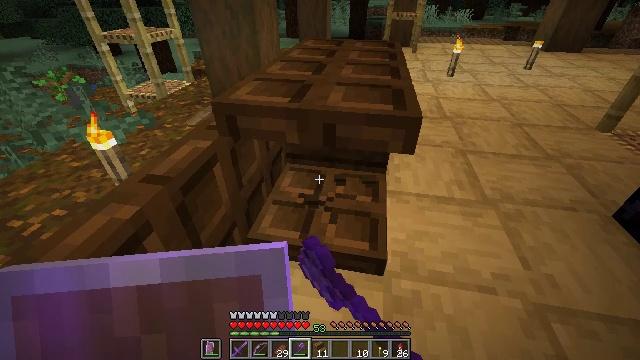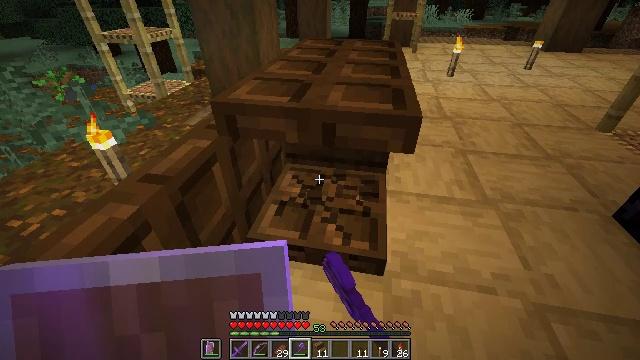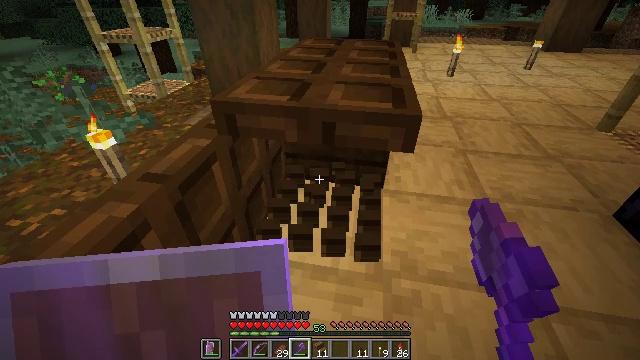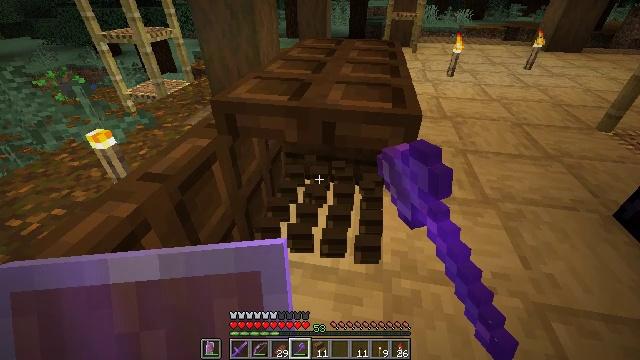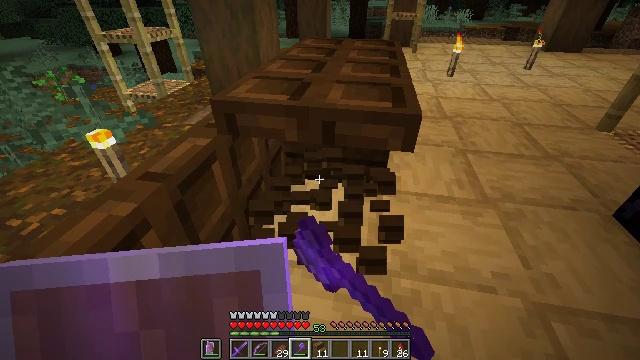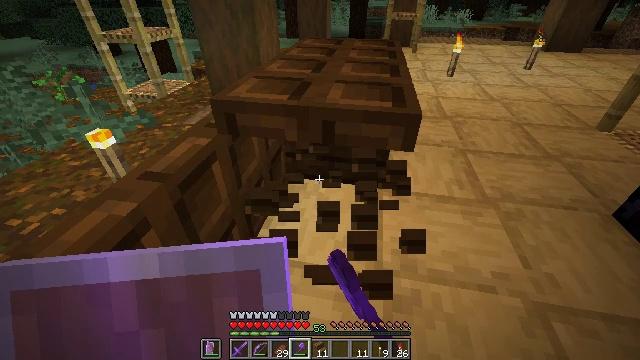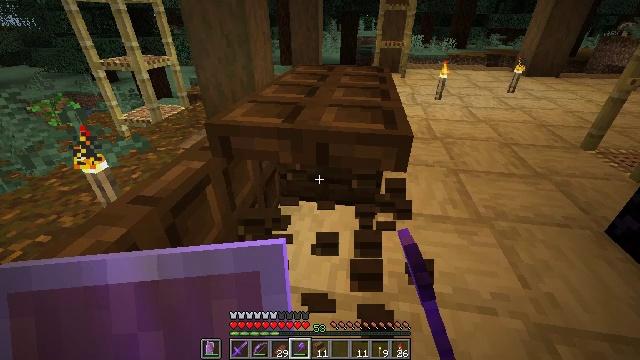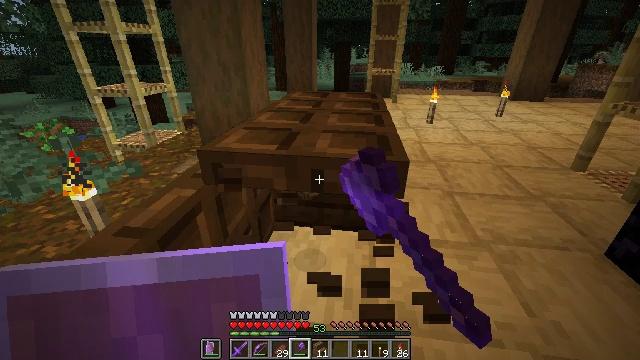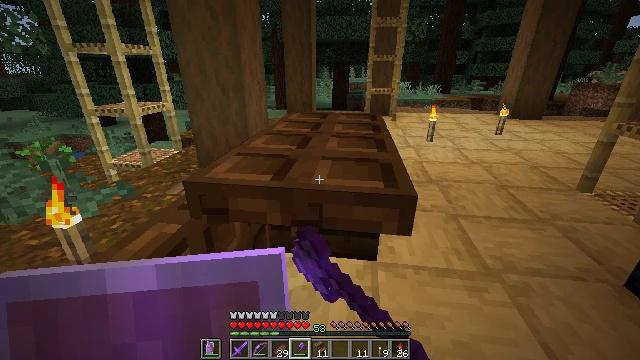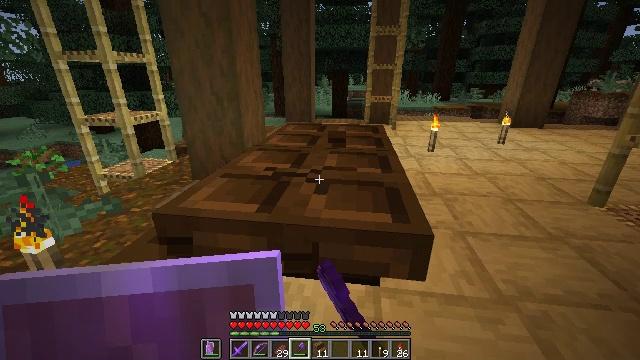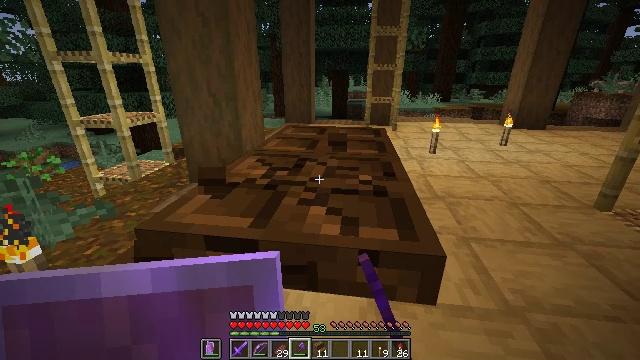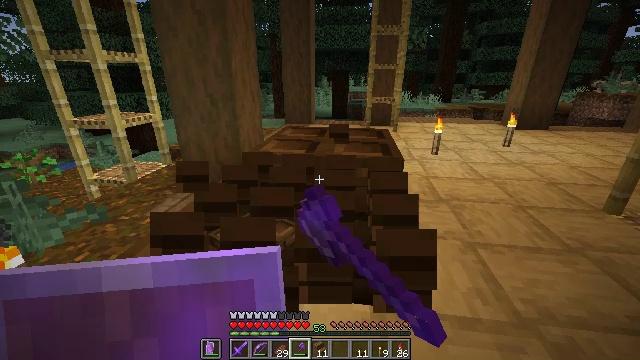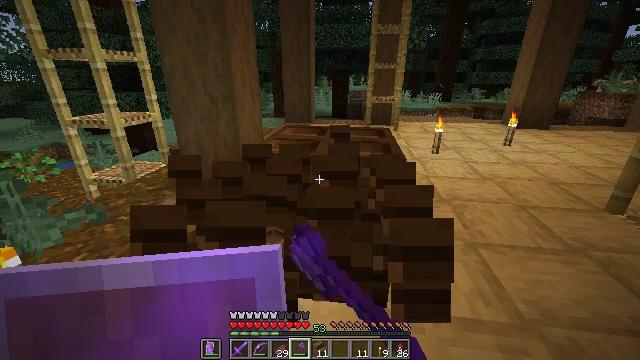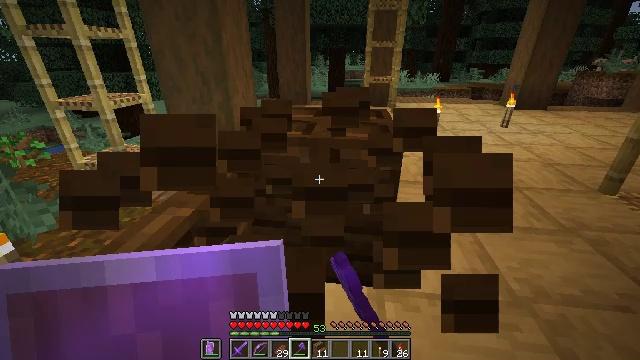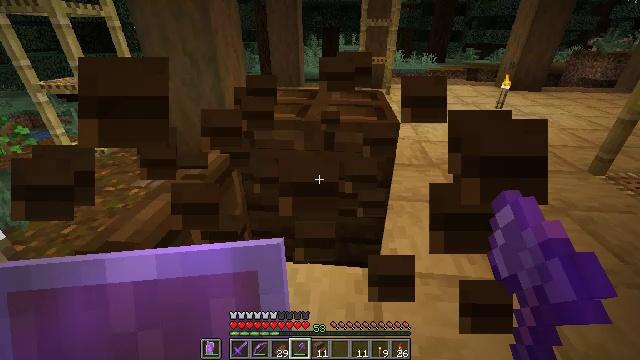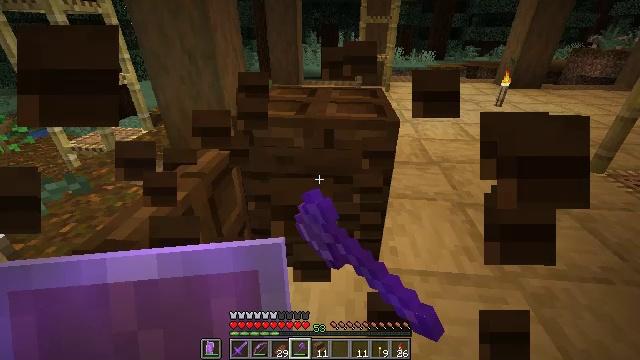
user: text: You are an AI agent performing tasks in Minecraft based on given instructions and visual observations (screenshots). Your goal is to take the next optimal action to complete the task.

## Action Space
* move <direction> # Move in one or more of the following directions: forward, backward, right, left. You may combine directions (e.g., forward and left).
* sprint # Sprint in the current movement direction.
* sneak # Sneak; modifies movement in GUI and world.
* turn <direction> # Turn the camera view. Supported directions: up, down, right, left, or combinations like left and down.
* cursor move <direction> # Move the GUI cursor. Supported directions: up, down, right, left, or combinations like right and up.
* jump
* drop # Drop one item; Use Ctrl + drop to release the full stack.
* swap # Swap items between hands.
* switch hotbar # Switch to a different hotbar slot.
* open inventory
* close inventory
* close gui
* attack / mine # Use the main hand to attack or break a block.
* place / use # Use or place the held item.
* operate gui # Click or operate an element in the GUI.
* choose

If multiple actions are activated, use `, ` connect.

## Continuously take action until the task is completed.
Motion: motion action
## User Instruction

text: Mine the dark oak trapdoor.
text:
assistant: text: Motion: attack / mine
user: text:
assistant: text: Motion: attack / mine
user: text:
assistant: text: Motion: attack / mine
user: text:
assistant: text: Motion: attack / mine
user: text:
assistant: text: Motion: attack / mine
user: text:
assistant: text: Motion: turn right and up, attack / mine
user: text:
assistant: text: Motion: move forward, turn right and up, attack / mine
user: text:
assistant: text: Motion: move forward, turn up, attack / mine
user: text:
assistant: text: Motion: move forward, turn up, attack / mine
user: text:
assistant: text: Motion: attack / mine
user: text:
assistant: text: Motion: attack / mine
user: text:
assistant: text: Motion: attack / mine
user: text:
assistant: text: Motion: turn down, attack / mine
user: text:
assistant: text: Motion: turn right and down, attack / mine
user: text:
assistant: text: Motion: attack / mine
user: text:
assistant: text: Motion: attack / mine